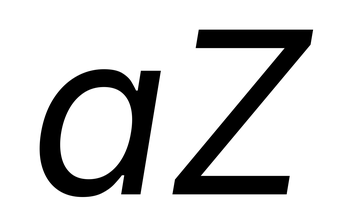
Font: Inter-Italic_Italic